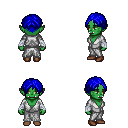
a pixel art fantasy rpg character, female body template, orc, green skin, white robe, white pants, blue parted hairstyle, white cloth bandages, brown shoes, four views (front, back, left, right), 2x2 character sprite sheet, small pixel art, hard edges, no anti-aliasing